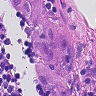
Metastatic tissue present: yes